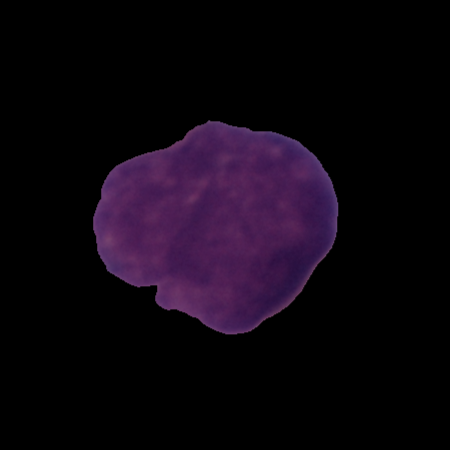
Label: cancer